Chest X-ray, PA view. Patient: 62 years old, sex M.
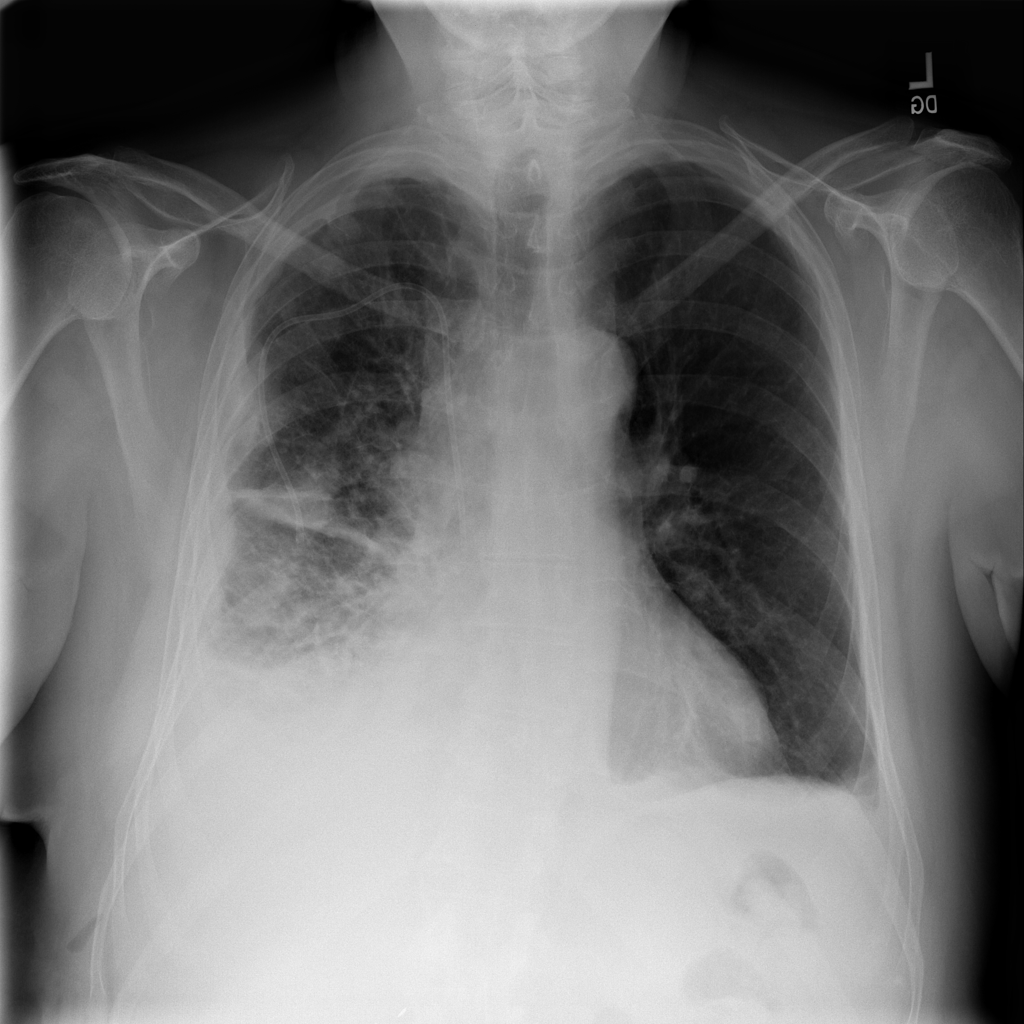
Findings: Effusion, Infiltration, Mass, Nodule, Pleural_Thickening